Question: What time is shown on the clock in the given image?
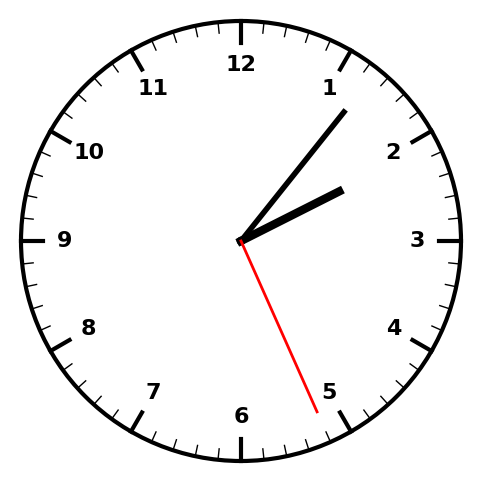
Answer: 02:06:26